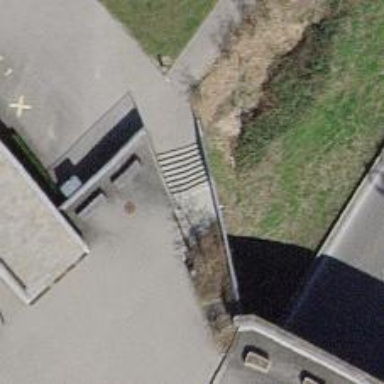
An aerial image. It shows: Road with steps.